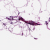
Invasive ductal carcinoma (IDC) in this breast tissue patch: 0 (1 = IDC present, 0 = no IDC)